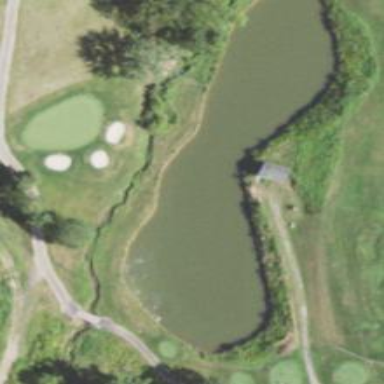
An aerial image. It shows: Water hazard on golf course.